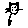
Label: cat